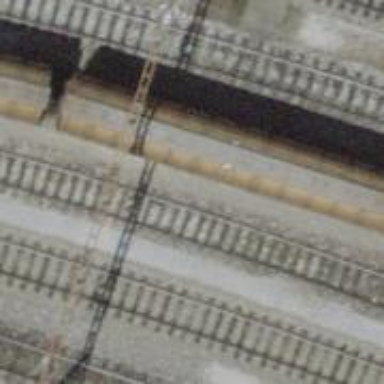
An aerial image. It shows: Railway yard with electrified tracks and single track.